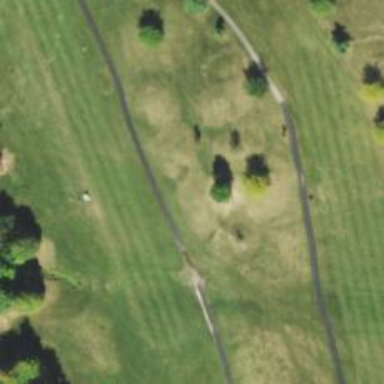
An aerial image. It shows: Path designated for golf carts.